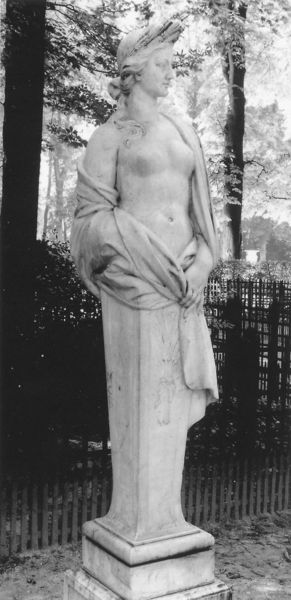
Titel: Der Sommer
Künstler: Jean-Baptiste d. J. Théodon
Standort: Versailles, Schlossgarten (EU - F)
Schlagwörter: akt, baum, hand, laub, nackt, umhang, weiß, bäume, brust, busen, frau, grau, hut, marmor, nase, säule, blick, park, tuch, zaun, augen, gesicht, sockel, stein, gebüsch, gitter, gewand, haare, wald, garten, skulptur, statue, brüste, wellen, hof, büste, bauch, bauchnabel, foto, greifen, schwarzweiß, helm, zaum, stumpf, mamor, seitwärts, diane, hermenpilaster